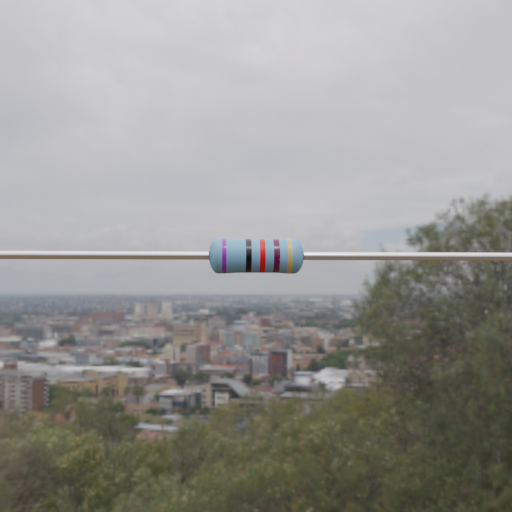
Resistor colour bands (in order): violet, black, red, brown, gold